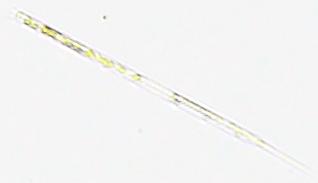
Label: Rhizosolenia